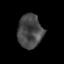
Tissue: prostate
Cell type: T cells
Senescence score: 0.2688
Nuclear area (px): 815
Mean DAPI intensity: 70.613